Field crop: maize
Growth stage: 2
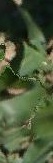
Species: maize